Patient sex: F
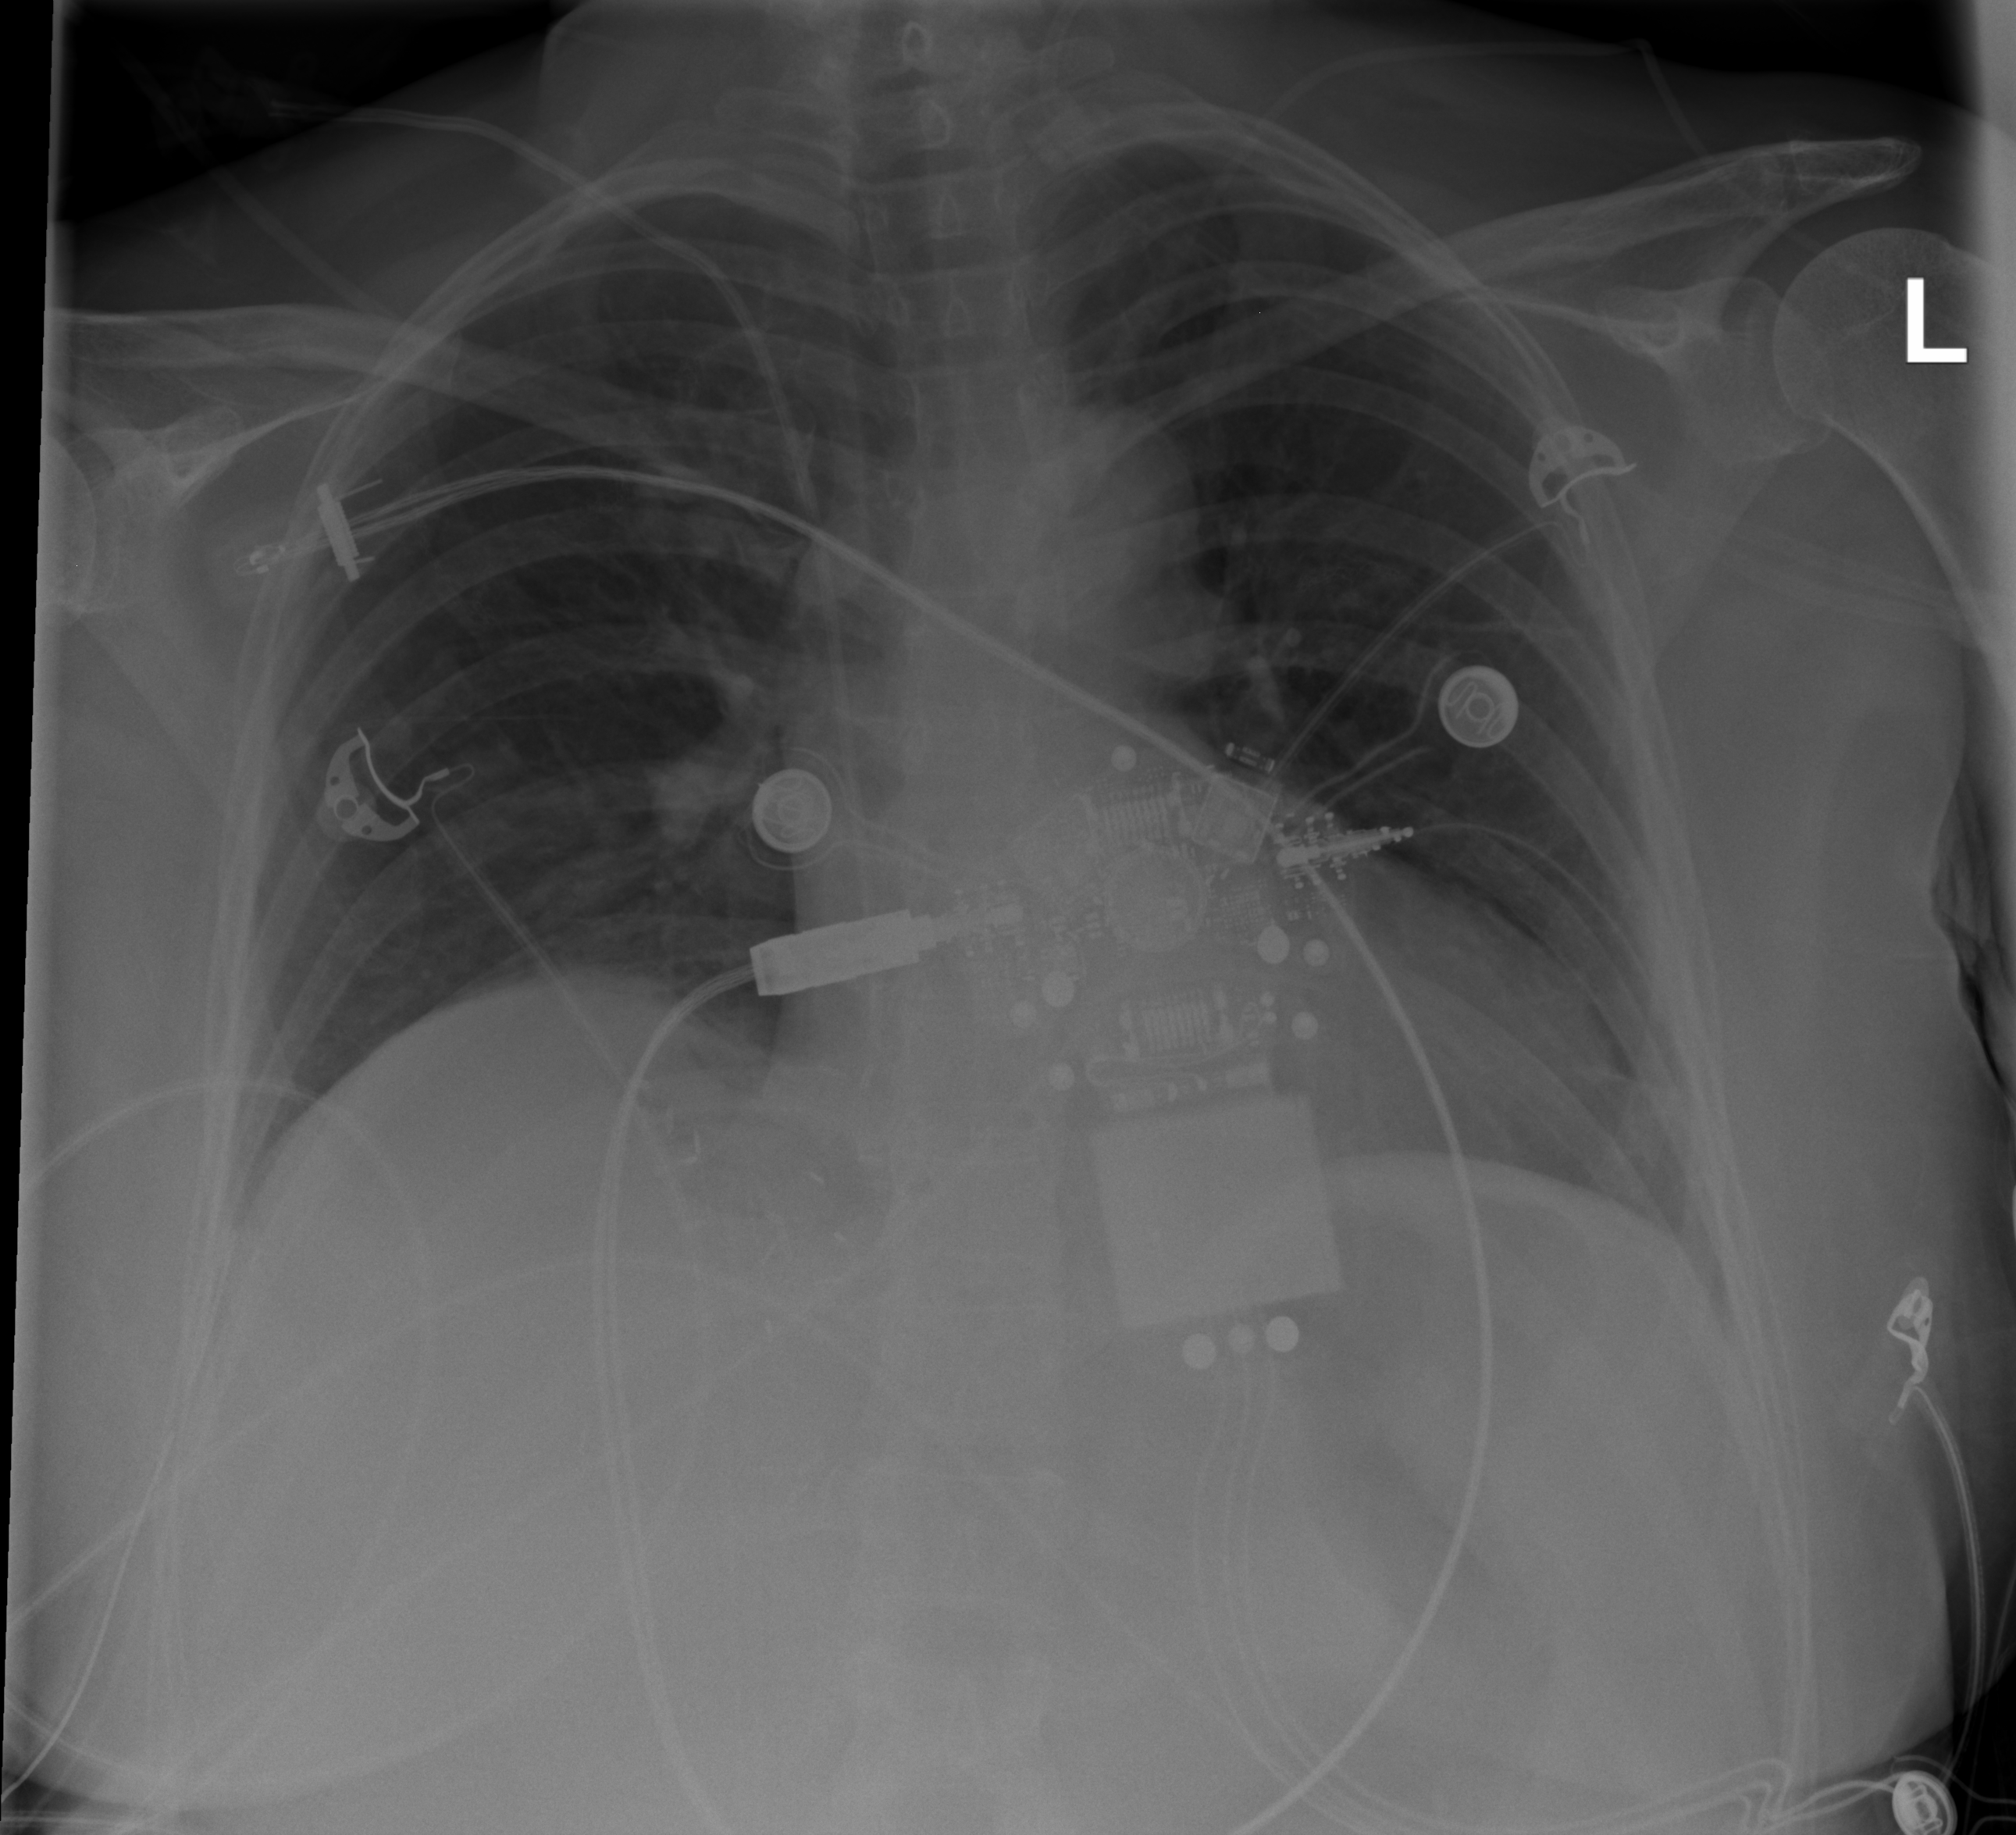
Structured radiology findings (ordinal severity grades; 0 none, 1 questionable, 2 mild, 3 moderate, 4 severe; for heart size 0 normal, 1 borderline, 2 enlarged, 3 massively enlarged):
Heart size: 0
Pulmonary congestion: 0
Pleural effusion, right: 0
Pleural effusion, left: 0
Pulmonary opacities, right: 0
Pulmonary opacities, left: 0
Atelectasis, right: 0
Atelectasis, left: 2